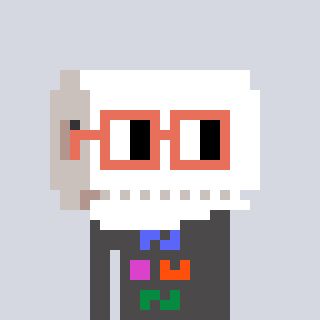
a pixel art character with square orange glasses, a toiletpaper-full-shaped head and a grayscale-colored body on a cool background